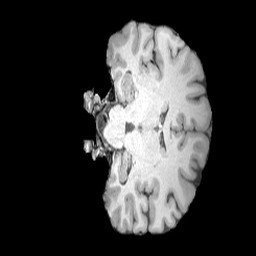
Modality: T1w
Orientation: coronal
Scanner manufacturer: siemens
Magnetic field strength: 3 T
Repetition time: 2.08 s
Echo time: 0.00464 s